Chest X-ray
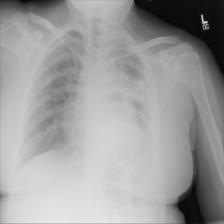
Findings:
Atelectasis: negative
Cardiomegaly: negative
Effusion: negative
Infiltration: negative
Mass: positive
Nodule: negative
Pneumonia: negative
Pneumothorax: negative
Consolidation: negative
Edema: negative
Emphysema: negative
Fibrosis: negative
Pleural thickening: negative
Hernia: negative